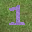
Label: 1